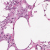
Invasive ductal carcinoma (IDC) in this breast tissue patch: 0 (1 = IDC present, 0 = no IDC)